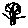
Label: tree